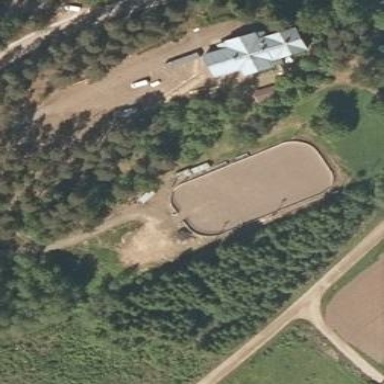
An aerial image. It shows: Ice rink designed for ice skating and ice hockey under the category of leisure land.